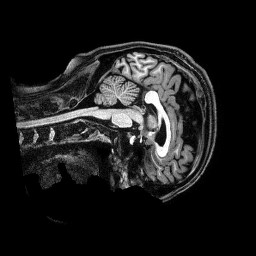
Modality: T1w
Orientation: sagittal
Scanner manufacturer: philips
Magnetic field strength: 3 T
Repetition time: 2.5 s
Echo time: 0.0057 s